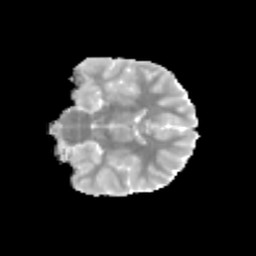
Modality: MD
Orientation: coronal
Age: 10
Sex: female
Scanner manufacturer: siemens
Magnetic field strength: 3 T
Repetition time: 3.8 s
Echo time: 0.07 s